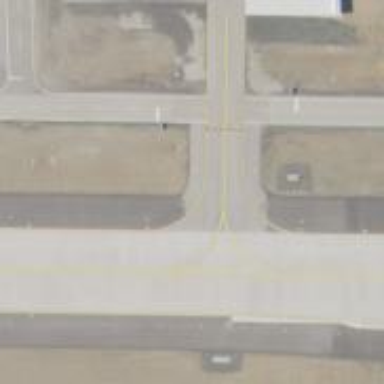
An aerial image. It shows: View of taxiway at the airport.